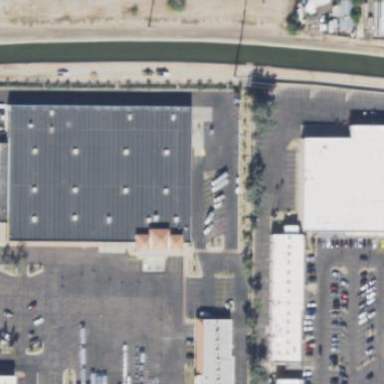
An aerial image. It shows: Building used for storage rental.